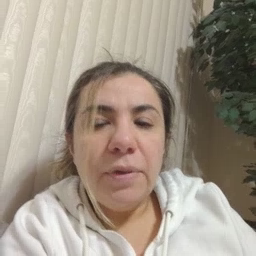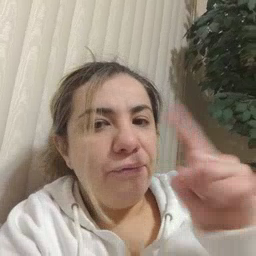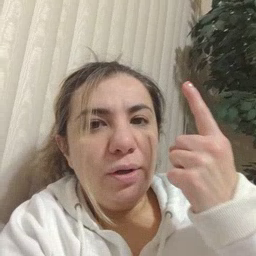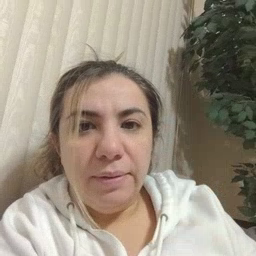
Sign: first